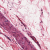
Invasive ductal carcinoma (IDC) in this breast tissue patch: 0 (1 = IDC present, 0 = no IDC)